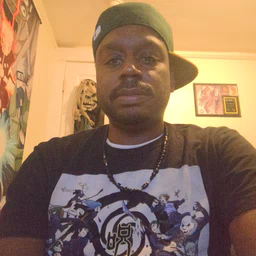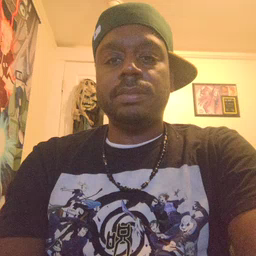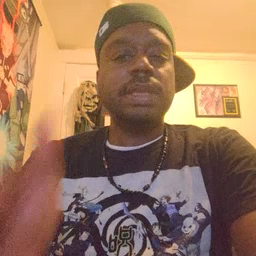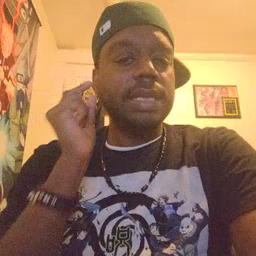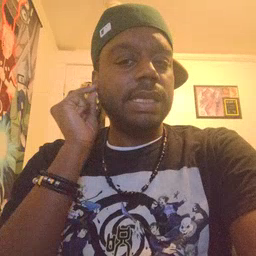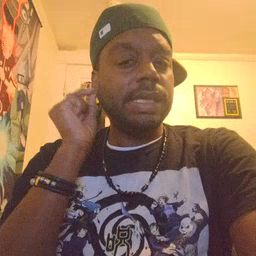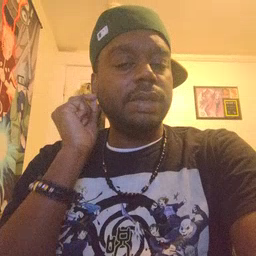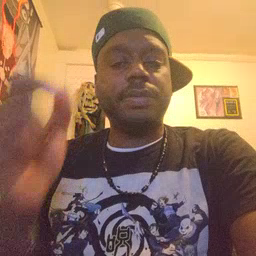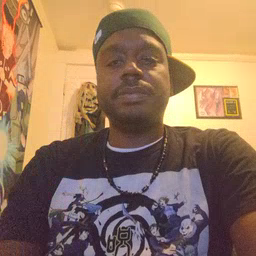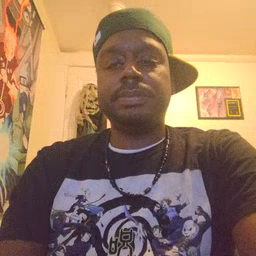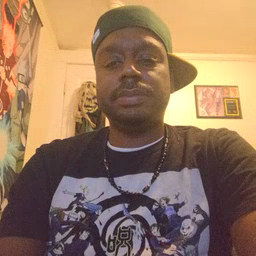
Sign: ear